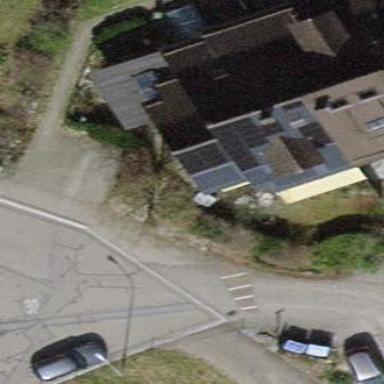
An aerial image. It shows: Residential building.